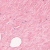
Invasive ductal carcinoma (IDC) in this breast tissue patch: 0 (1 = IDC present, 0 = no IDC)